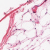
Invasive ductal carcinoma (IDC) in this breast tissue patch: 0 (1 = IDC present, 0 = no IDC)